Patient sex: M
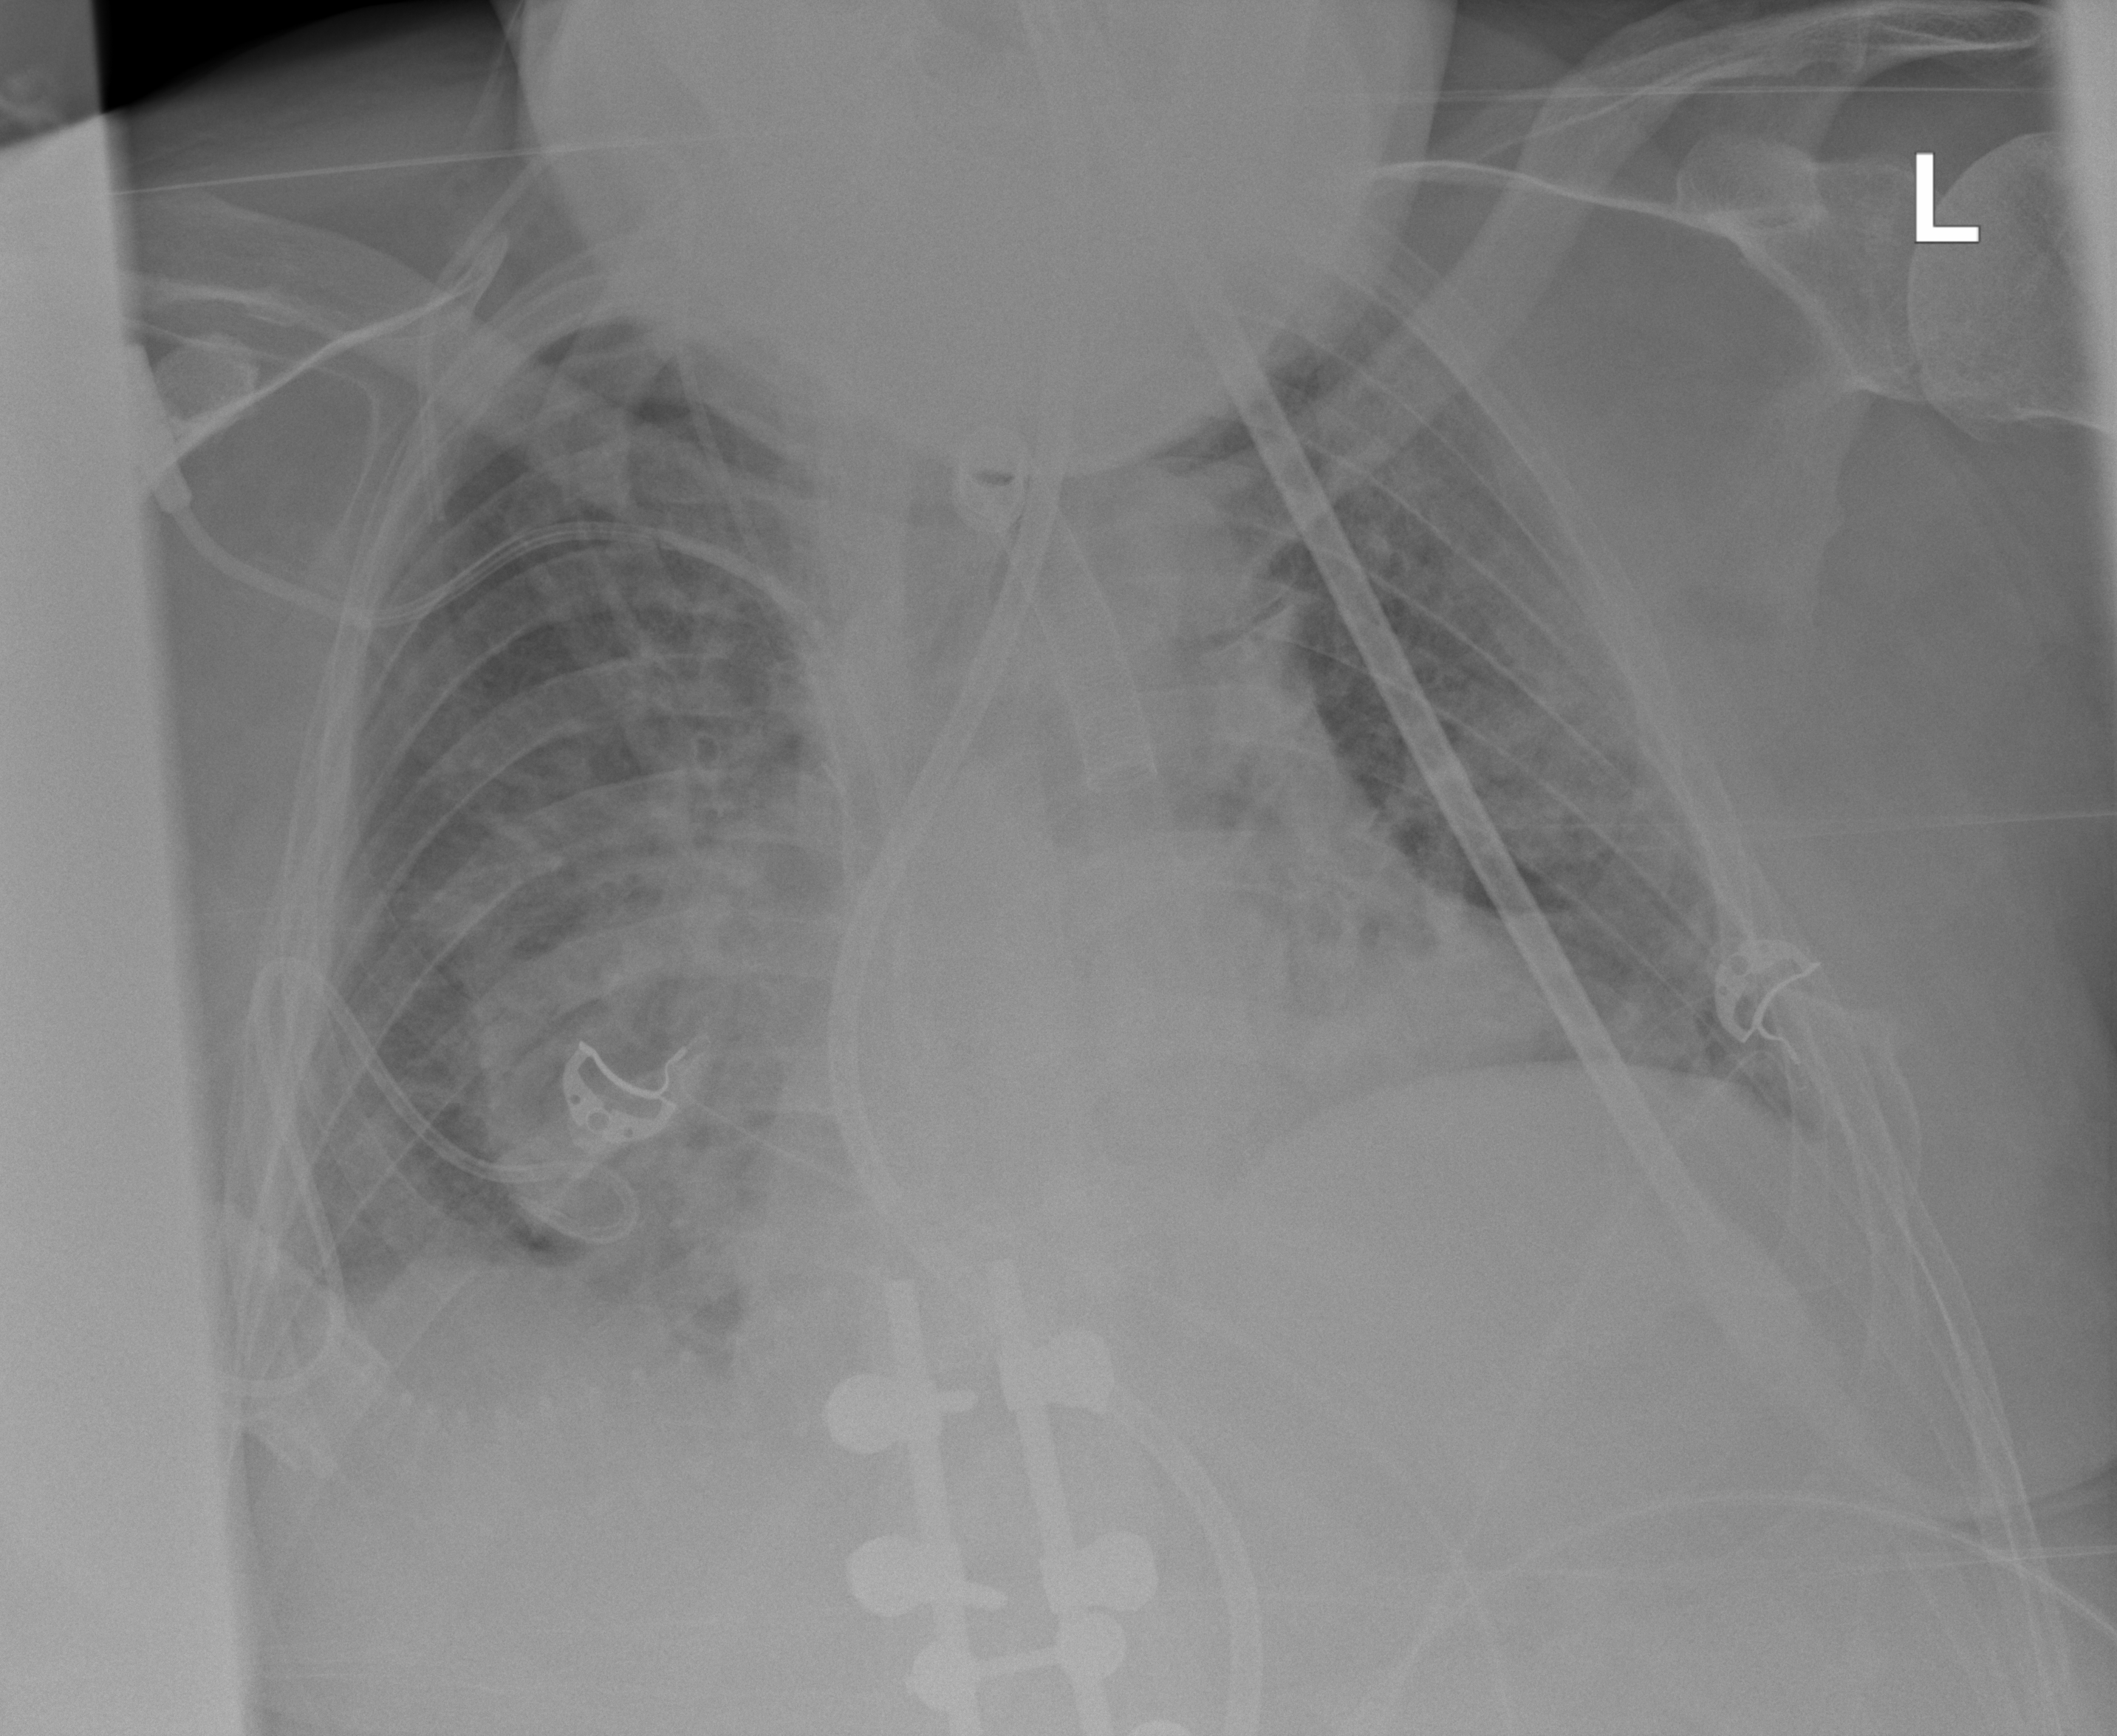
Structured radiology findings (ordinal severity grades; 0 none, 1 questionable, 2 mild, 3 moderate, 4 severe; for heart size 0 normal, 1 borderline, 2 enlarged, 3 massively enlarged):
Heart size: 2
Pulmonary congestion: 2
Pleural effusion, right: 2
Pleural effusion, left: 1
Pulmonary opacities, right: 2
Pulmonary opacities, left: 2
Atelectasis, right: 2
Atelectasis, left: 2